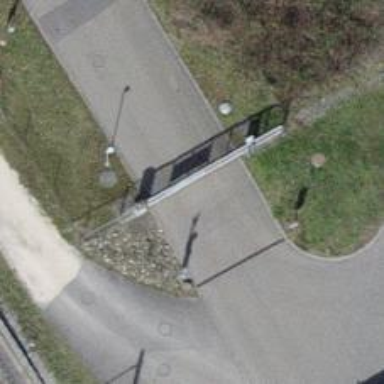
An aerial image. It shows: Gate.